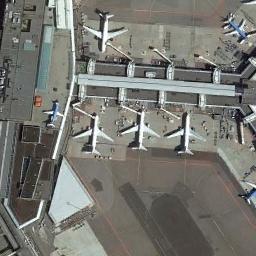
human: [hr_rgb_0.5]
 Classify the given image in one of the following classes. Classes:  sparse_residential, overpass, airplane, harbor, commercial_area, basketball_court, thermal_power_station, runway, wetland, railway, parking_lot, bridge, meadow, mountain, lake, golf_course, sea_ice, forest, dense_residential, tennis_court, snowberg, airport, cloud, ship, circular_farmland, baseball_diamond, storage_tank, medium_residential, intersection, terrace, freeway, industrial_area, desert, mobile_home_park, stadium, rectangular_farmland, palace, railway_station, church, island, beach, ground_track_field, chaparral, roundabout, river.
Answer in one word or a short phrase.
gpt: airplane